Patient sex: M
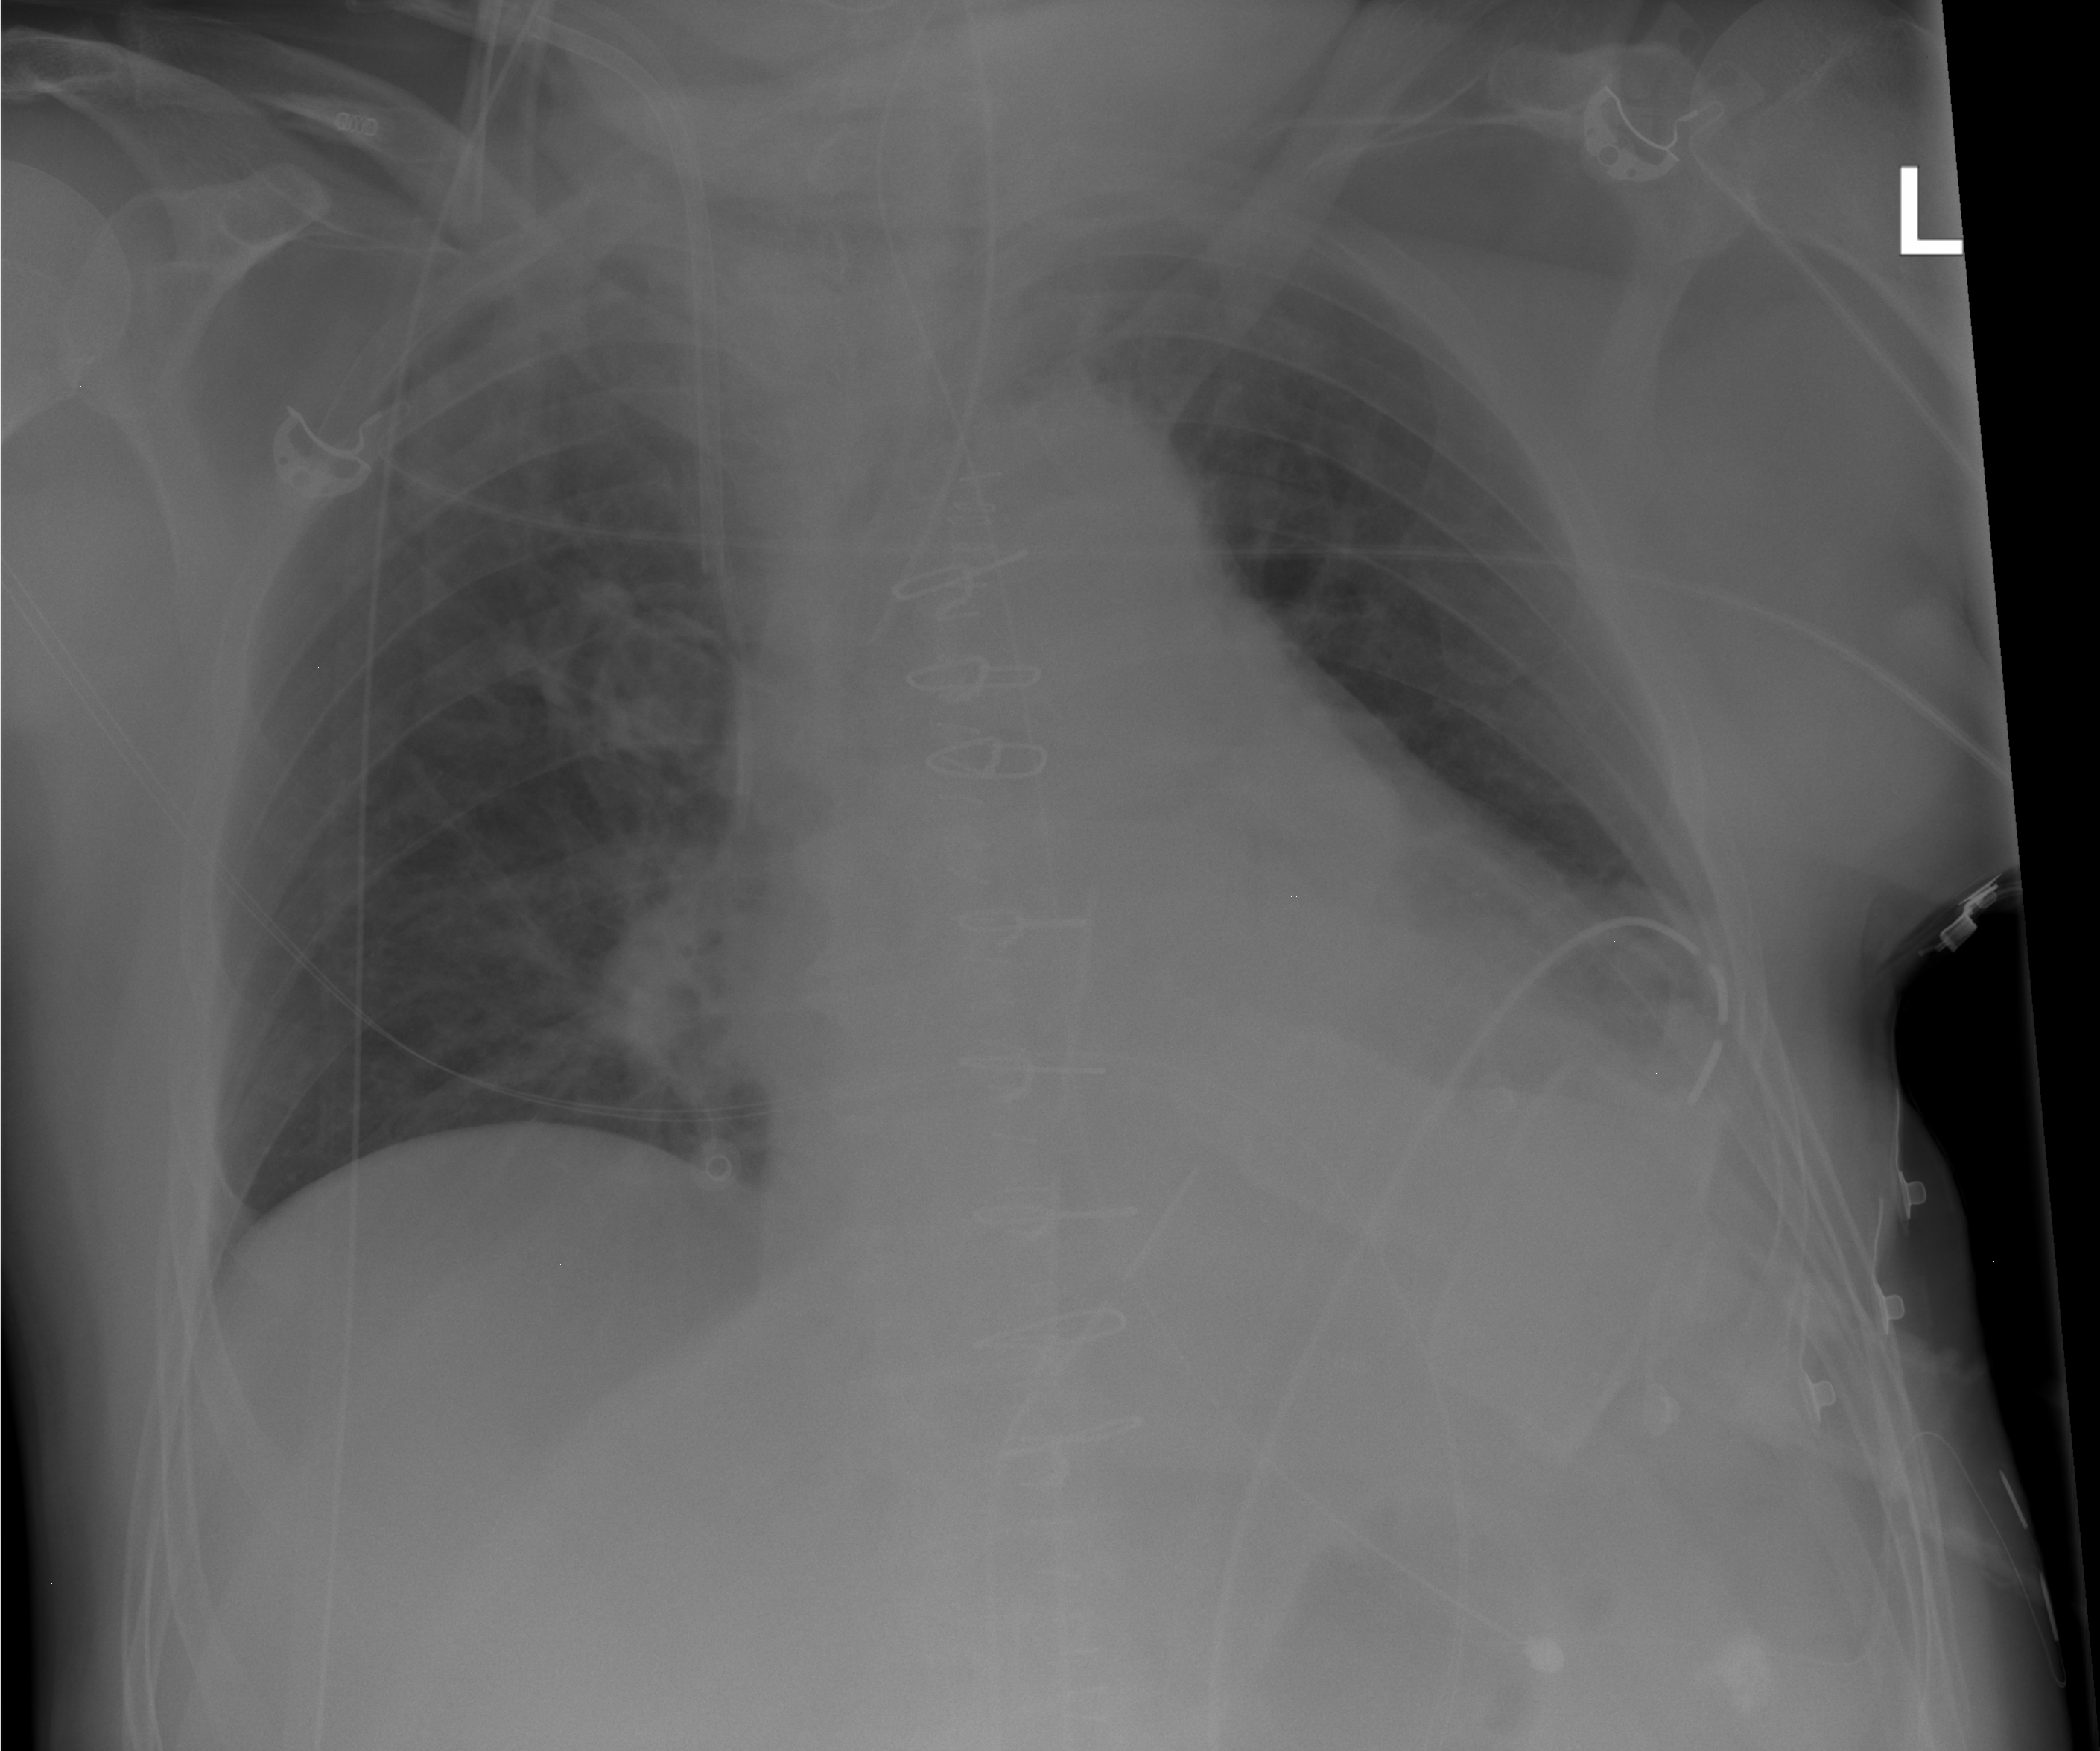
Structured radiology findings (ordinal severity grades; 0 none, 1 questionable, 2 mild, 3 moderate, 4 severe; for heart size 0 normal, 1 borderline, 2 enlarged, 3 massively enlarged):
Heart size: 2
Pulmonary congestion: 0
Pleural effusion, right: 0
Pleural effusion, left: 2
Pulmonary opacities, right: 2
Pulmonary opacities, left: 0
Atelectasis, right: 0
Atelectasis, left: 1